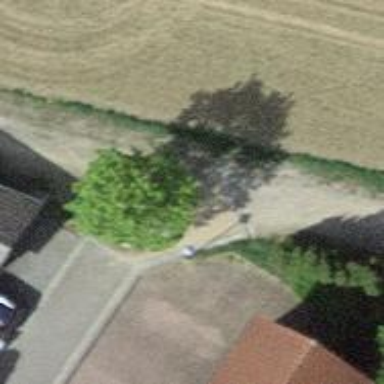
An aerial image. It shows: Unpaved path.